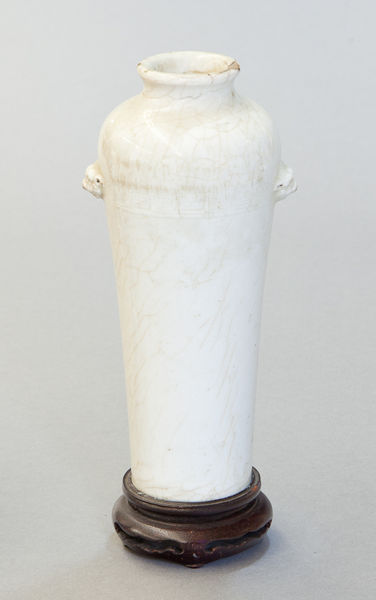
Titel: Ting Yao Vase
Standort: Amherst (Massachusetts, USA)
Institution: Mead Art Museum, Amherst College
Schlagwörter: white, black, gray, grey, old, wall, pattern, brown, pot, vase, wood, roman, stone, feet, stand, narrow, ornament, glass, photo, sculpture, marble, urn, ancient, neck, design, art, foot, circle, ceramic, vessel, lip, long, simple, opening, brass, china, pottery, carving, blank, pedestal, round, lion, cracks, dust, faded, container, porcelain, tall, dirty, base, cylinder, basin, thin, handles, jar, clay, carved, skinny, object, oblong, sculpted, crack, chipped, handle, kiln, rim, grasp, cracked, breakable, fired, fragile, heirloom, brown base, crracked, crackled, shipped